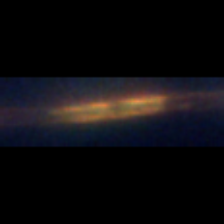
Taxon: Pennate
Group: Diatoms